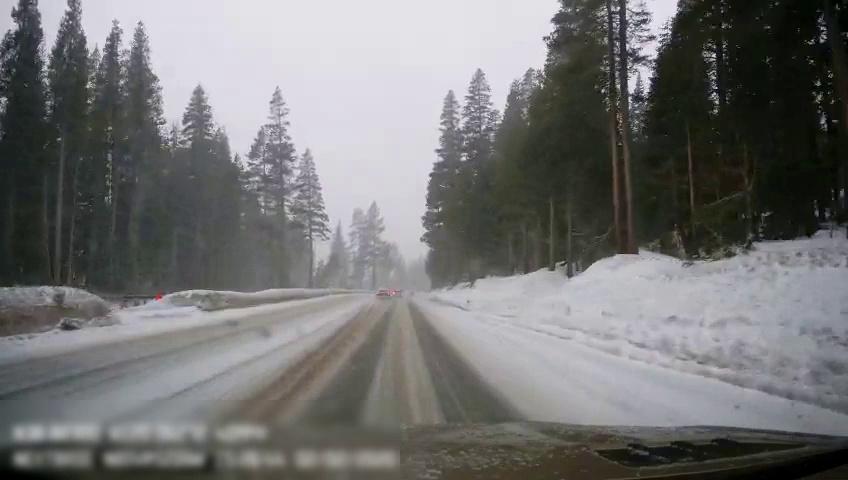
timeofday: Day
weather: Snowy
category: Drivable Space
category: Vehicles | Car
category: Vehicles | SUV